Field crop: maize
Growth stage: 2
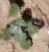
Species: chenopodium